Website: ulta-beauty
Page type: billing-address
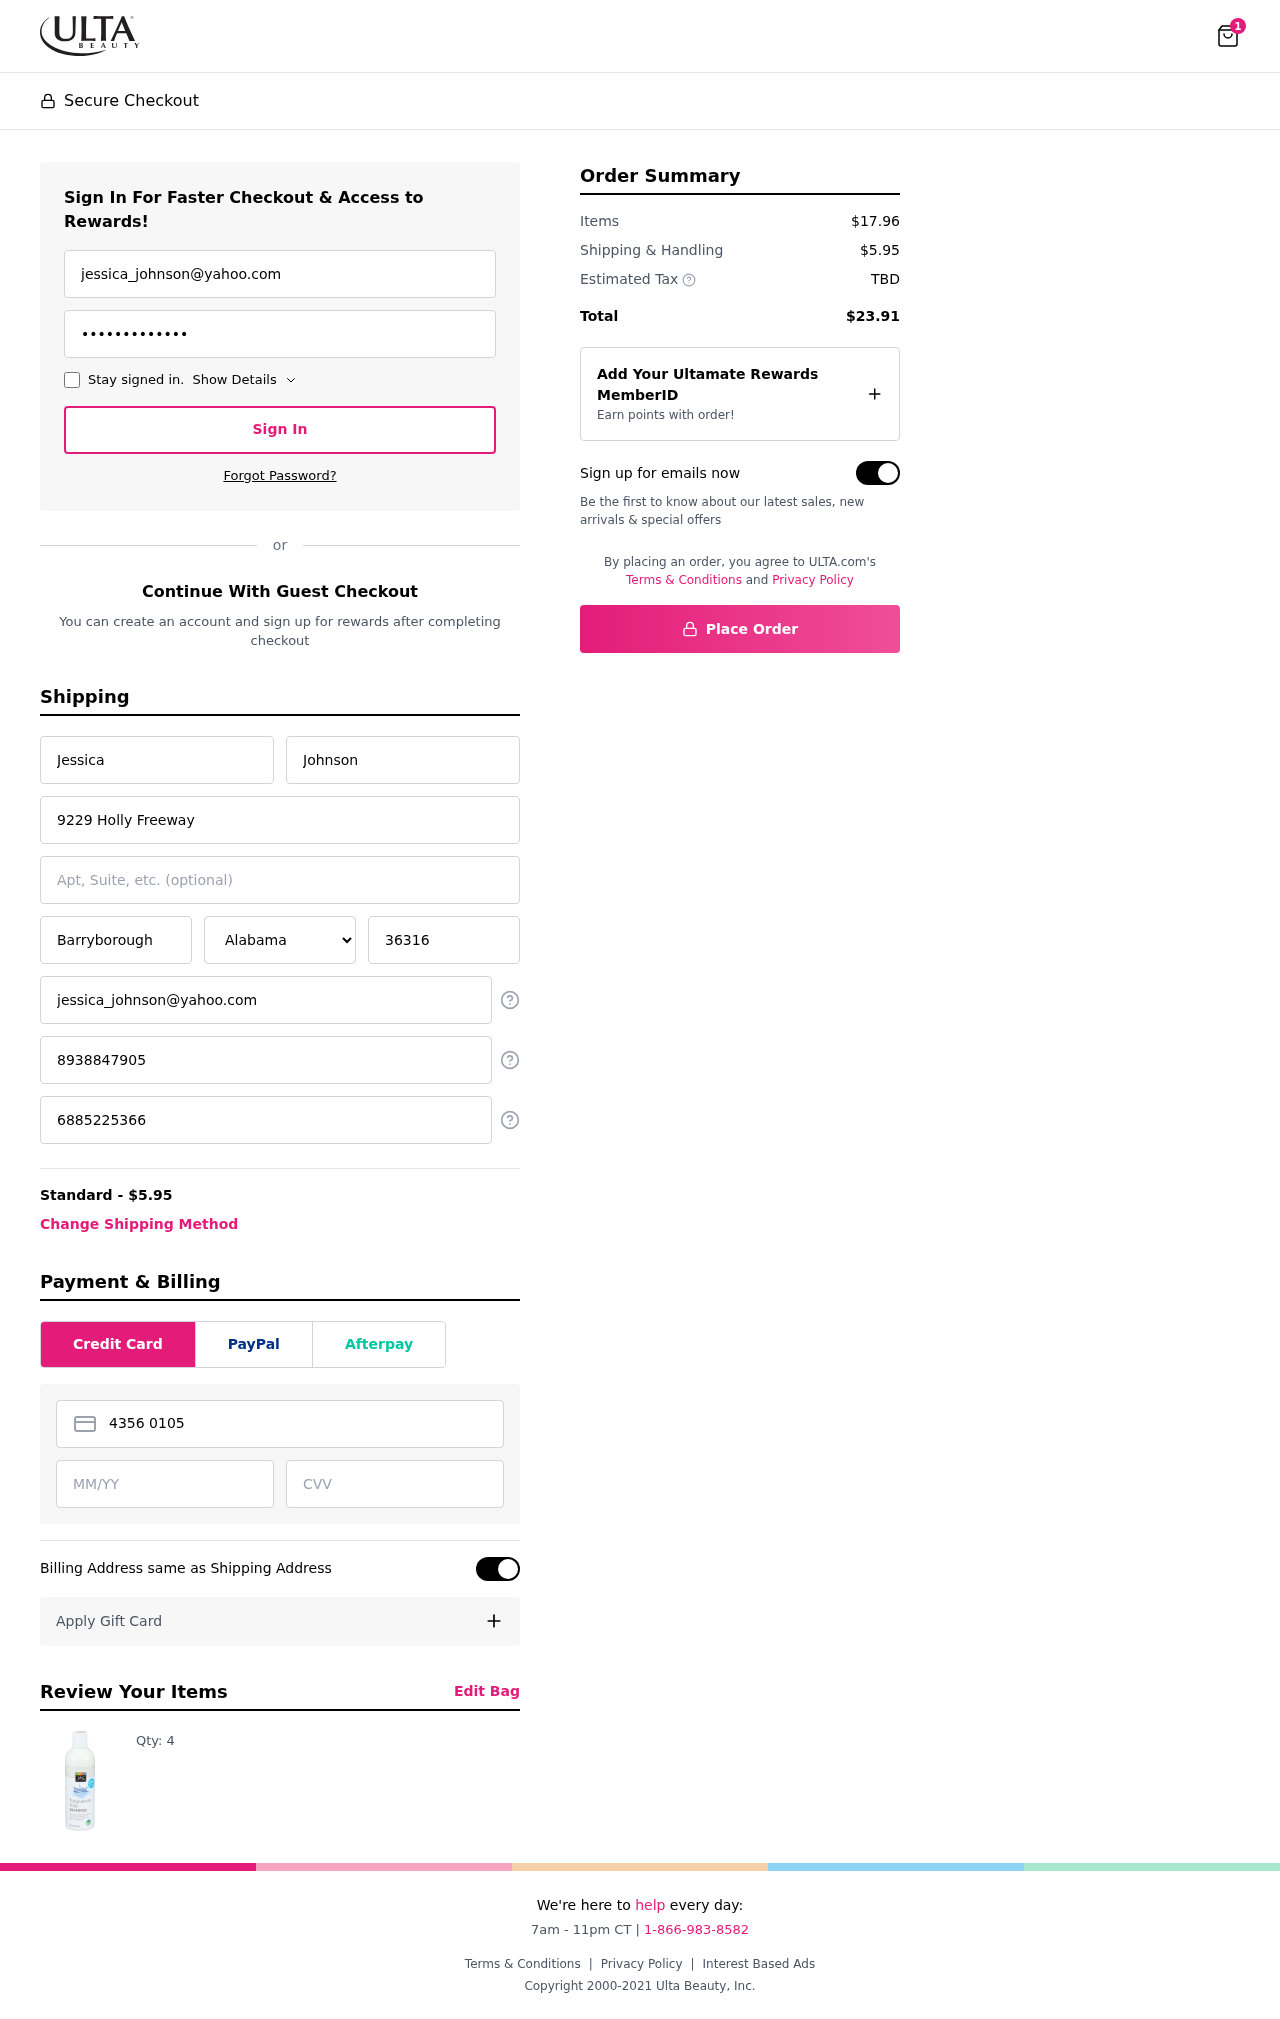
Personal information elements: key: PII_STATE
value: Alabama
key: PII_EMAIL
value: jessica_johnson@yahoo.com
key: PII_FIRSTNAME
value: Jessica
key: PII_LASTNAME
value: Johnson
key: PII_STREET
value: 9229 Holly Freeway
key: PII_CITY
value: Barryborough
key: PII_POSTCODE
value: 36316
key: PII_PHONE
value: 8938847905
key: PII_ALT_PHONE
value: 6885225366
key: PII_CARD_NUMBER
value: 4356 0105 0411 4167
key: PII_CARD_EXPIRY
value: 06/28
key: PII_CARD_CVV
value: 452
Product elements: key: PRODUCT1_QUANTITY
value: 4
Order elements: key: ORDER_NUM_ITEMS
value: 1
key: ORDER_SHIPPING_COST
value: $5.95
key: ORDER_SUBTOTAL
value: $17.96
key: ORDER_TOTAL
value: $23.91